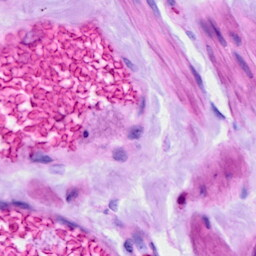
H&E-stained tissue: Ovarian